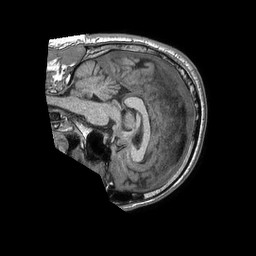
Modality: T1w
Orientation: sagittal
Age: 52
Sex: male
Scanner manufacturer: philips
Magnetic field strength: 1.5 T
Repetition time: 0.007712 s
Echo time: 0.003513 s